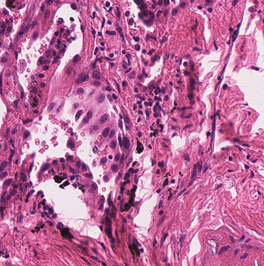
Tumor epithelial tissue: yes
Tumor-associated stroma tissue: yes
Normal tissue: no